Question: Well, I have a Java EE application.
I'm using , and .
My question is:
For example, in the form bellow I have the fields and :

How could I show a message after leaving those fields ?
A message like: , but it should not avoid the costumer to save the data.
Ta-ta for now.
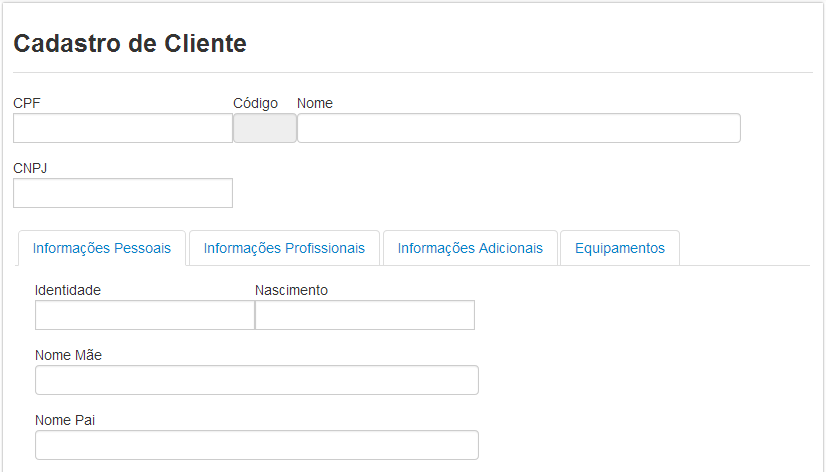
Answer: I think if you want to let user save the data and just show the message than you need to manually add error message about it. More info about manual adding error messages in the code can be found in here <URL>.
You can do manual check of the fields in backing bean or write fake jsf validator that will not throw validation exception but just do the check for empty and add error message. That way you will be able to plug such validator to any field you want without additional code in backing beans but this little bit brakes the concept of validation if still lets user save the data.
Below is just example of such fake validator. If you want to attach message to the field you will need to get it's clientId and pass it instead of null when adding new FacesMessage.
'''
public class FakeValidator implements Validator{
public void validate(FacesContext context, UIComponent component,
Object value) throws ValidatorException {
//... do the check you need
context.addMessage( null, new FacesMessage( "The field is empty" );
}
}
'''